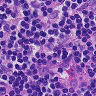
Metastatic tissue present: no